Question: I'm using rails 4. But I am getting unknown format error. Do you guys have any help for me.
Here is my controller:
'''
class EntriesController < ApplicationController
respond_to :json
def index
respond_with Entry.all
end
end
'''

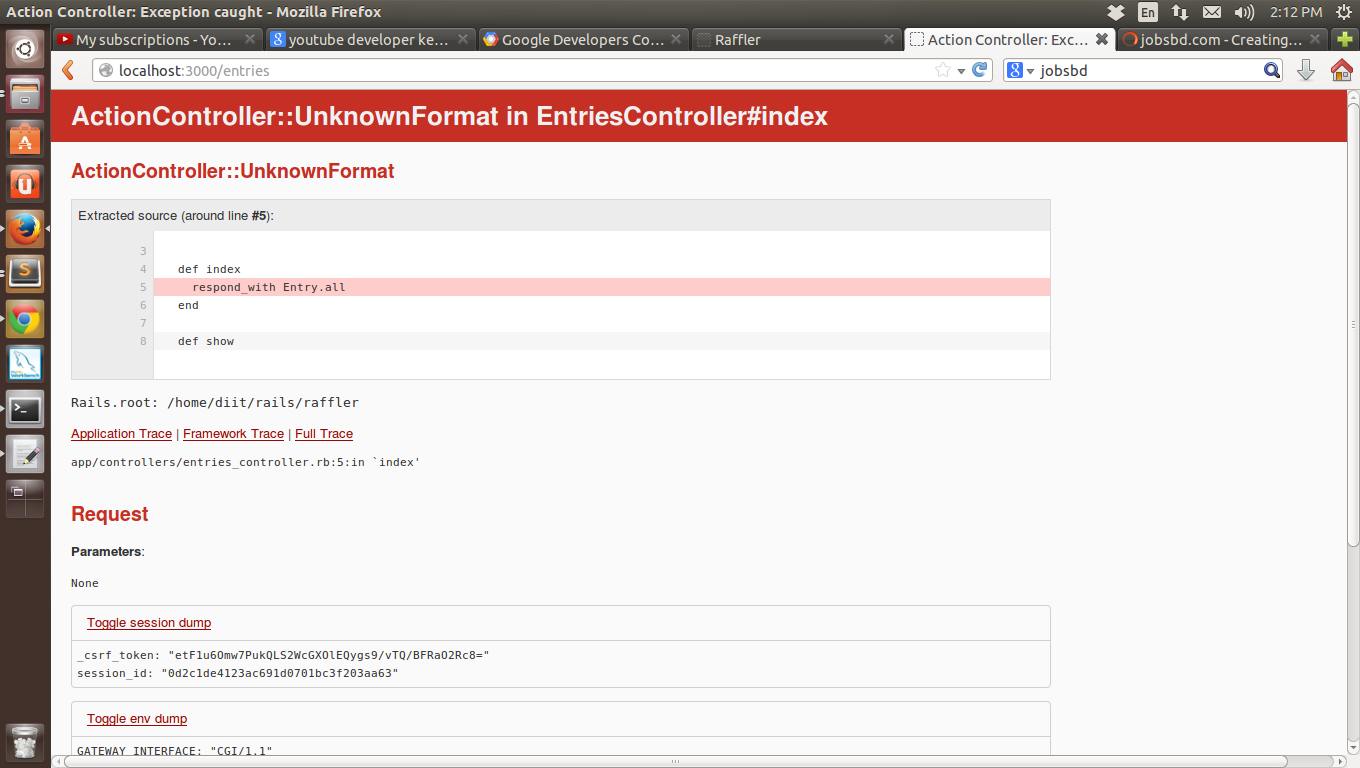
Answer: Add this to your routes config
'resources :entries, defaults: { format: 'json' }'